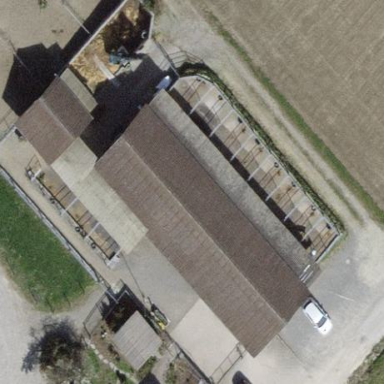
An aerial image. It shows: Stable.